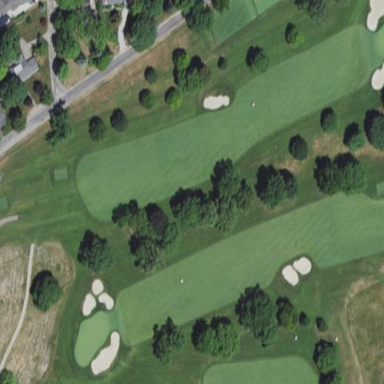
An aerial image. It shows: Grassy area designated as golf fairway.